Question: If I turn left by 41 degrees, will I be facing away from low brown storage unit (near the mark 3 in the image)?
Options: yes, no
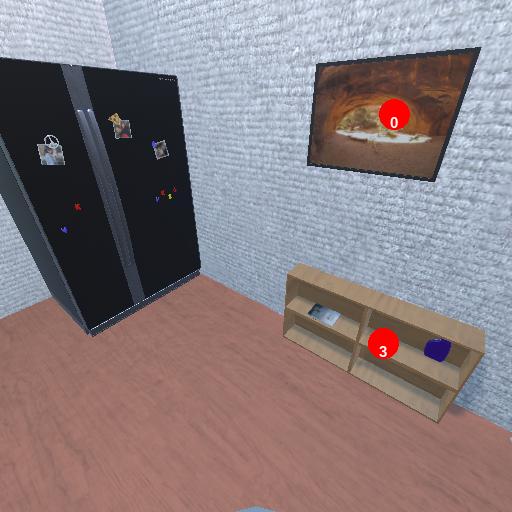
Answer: yes